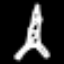
Label: The Eiffel Tower